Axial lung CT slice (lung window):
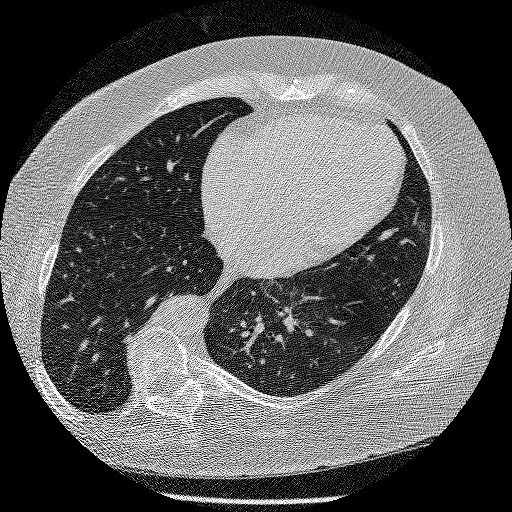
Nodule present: no